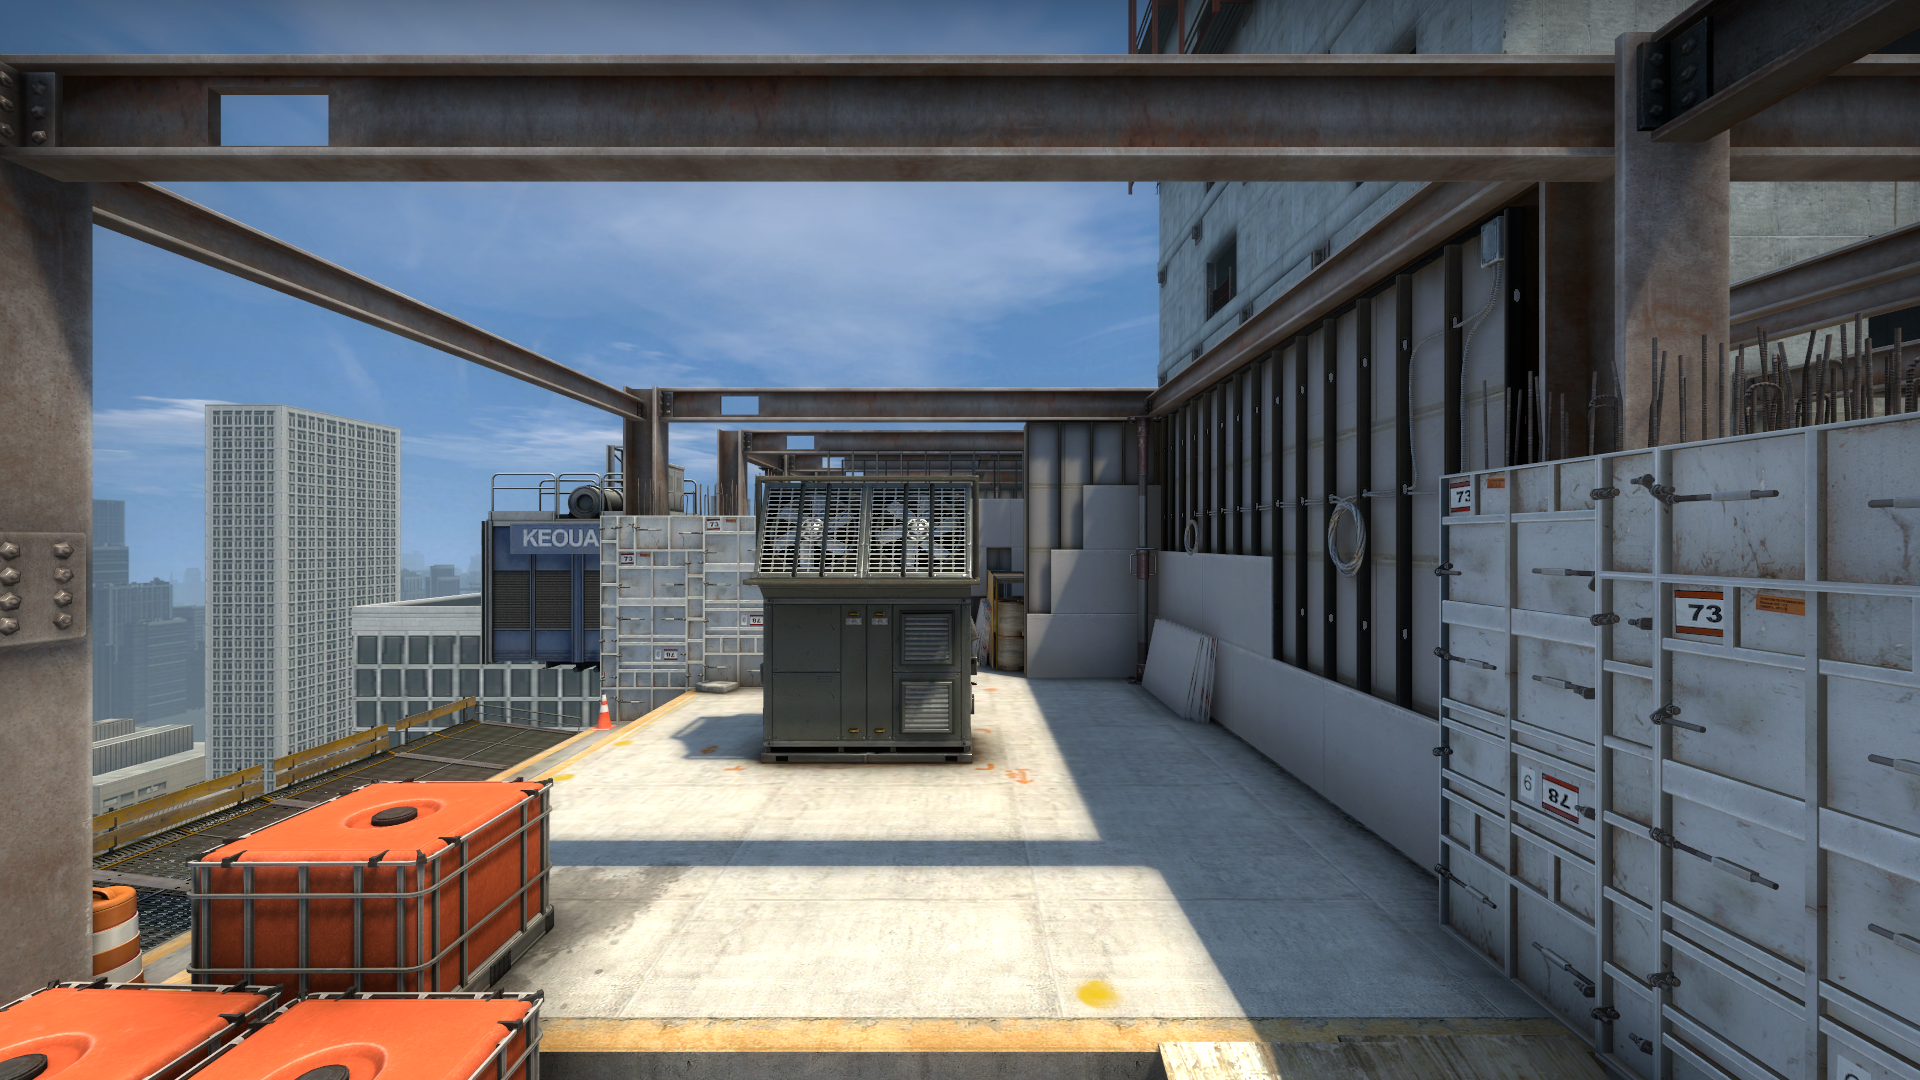
Map: de_vertigo